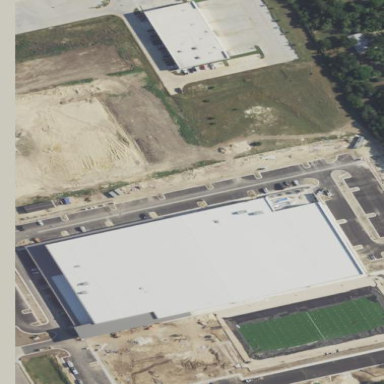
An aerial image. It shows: Building used as fitness center.